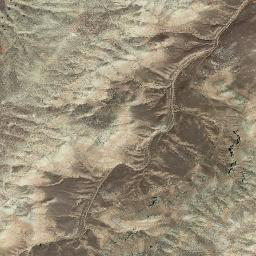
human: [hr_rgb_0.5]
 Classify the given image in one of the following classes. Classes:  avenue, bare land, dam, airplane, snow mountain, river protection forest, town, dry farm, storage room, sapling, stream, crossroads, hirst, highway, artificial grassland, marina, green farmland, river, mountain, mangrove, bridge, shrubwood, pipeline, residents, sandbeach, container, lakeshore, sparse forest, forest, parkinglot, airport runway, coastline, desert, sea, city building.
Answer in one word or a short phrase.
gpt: mountain